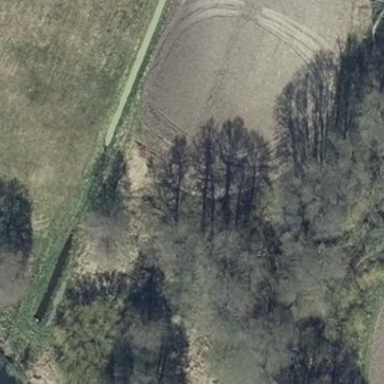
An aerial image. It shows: Deciduous broadleaved forest.